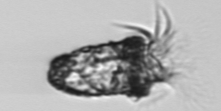
Label: Tintinnopsis